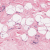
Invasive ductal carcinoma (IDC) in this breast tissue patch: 0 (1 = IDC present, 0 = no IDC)